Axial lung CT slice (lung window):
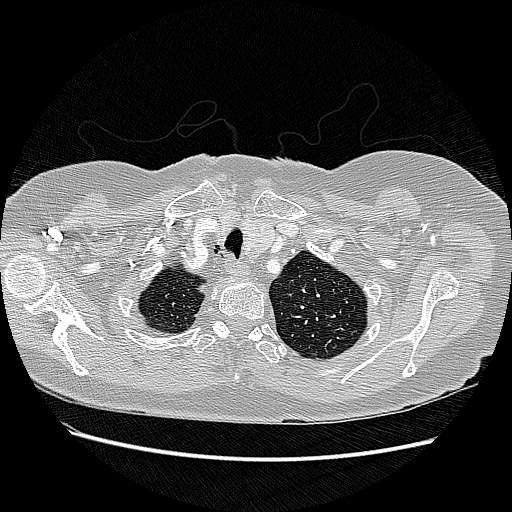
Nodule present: no